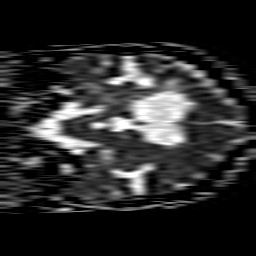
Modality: ADC
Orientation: coronal
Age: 56
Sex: female
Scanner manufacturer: philips
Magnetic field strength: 1.5 T
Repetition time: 3.545 s
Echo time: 0.09411 s